Question: I have been tearing my hair out with this problem, my ToString is repeating straight after each other rather than dropping to the next line.
as shown on this image, the second Event name should be on the line below.

'''
//ToString method in Event Class
public override string ToString()
{
return "
Event name : " + m_evName + "
Date :" + m_evDate + "
";
}
//print method in class
public String PrintEvents()
{
StringBuilder retev = new StringBuilder("");
foreach (Event e in m_events)
{
retev.Append(e.ToString() + "
");
}
return retev.ToString();
}
//Foreach that displays the text
private void cboListEv_SelectedIndexChanged(object sender, EventArgs e)
{
String SelectedVenue = cboListEv.Text;
List<Venue> found = plan.selectVen(SelectedVenue);
lstEvents.Items.Clear();
foreach (Venue v in found)
{
lstEvents.Items.Add(v.PrintEvents());
}
}
'''
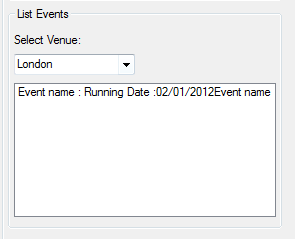
Answer: It's not possible to print multiple text lines per 'ListBox' item with the standard 'ListBox'. Try using a 'TextBox' instead, with 'Multiline = true', and in read-only mode. It will achieve a similar effect.
Beyond that, you'll need to draw up your own custom ListBox control with customized item templates that support multiple lines of data.